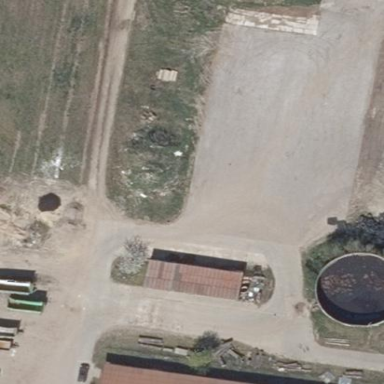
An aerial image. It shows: Farmyard area.